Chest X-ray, AP view. Patient: 63 years old, sex M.
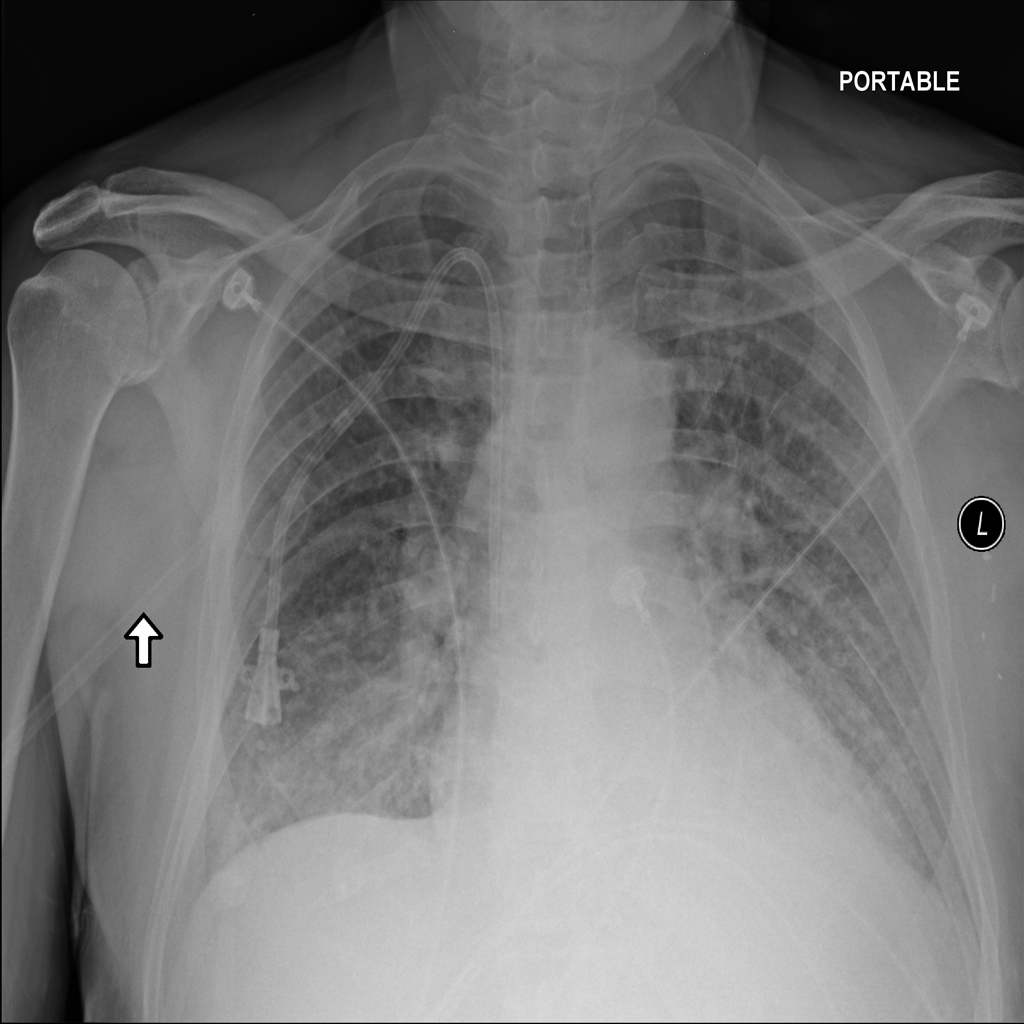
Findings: Consolidation